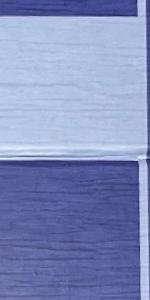
Label: Empty